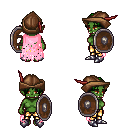
a pixel art fantasy rpg character, female body template, orc, green skin, pink tattered cape, gold greaves, green parted hairstyle, leather cap, metal boots, shield, four views (front, back, left, right), 2x2 character sprite sheet, small pixel art, hard edges, no anti-aliasing